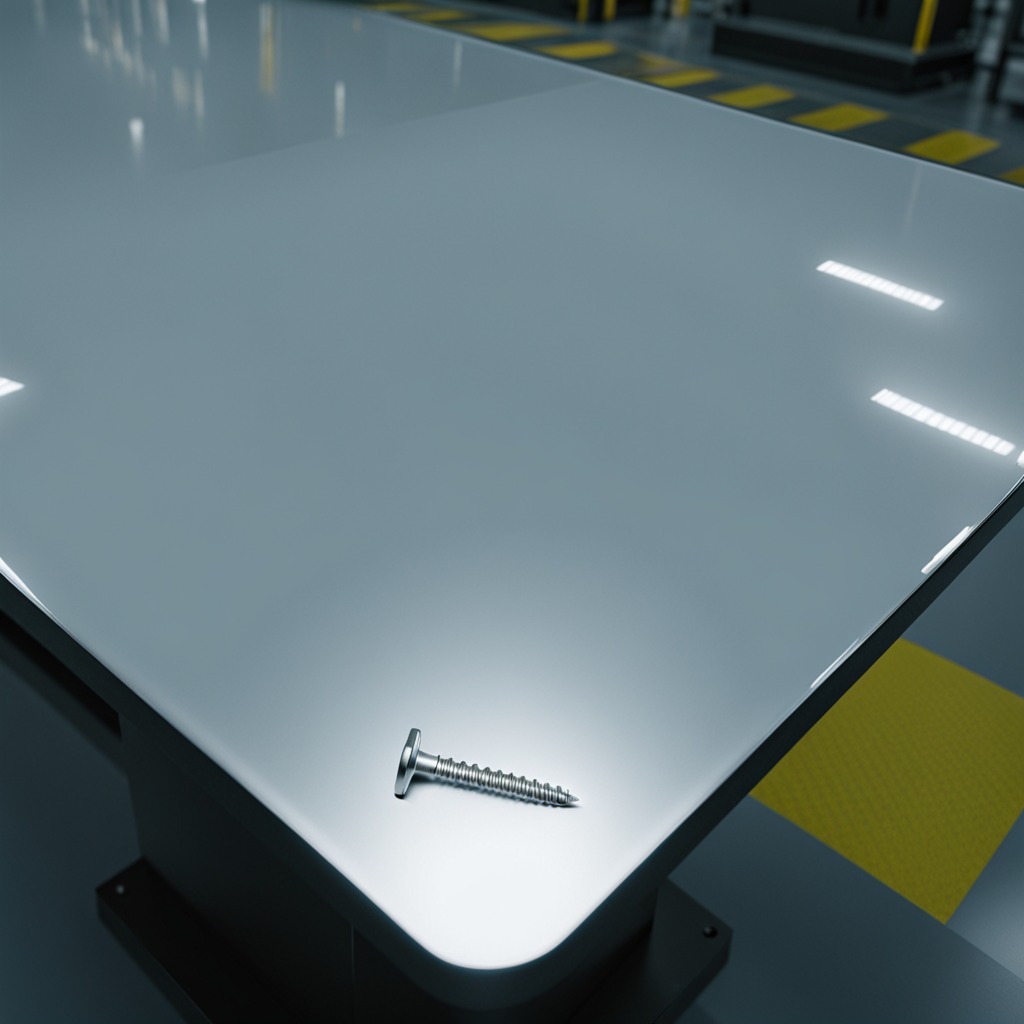
A metal screw lies on a high-gloss table in a ship maintenance bay industrial lighting.